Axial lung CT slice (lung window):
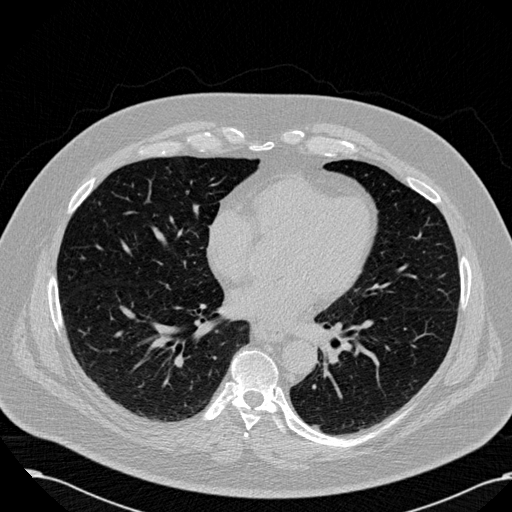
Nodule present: no